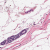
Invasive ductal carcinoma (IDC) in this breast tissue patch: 0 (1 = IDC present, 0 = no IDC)